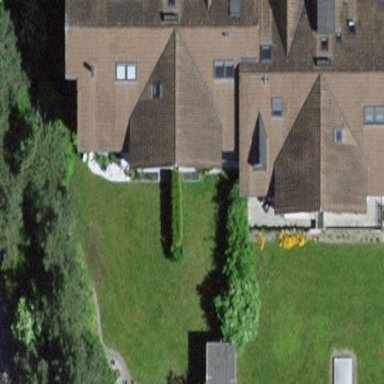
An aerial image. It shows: Garden that is leisure land.